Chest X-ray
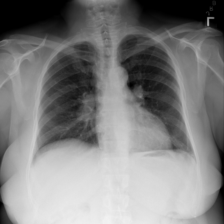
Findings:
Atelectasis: negative
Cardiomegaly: negative
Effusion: negative
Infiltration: positive
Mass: negative
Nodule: negative
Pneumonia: negative
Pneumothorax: negative
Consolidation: negative
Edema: negative
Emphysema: negative
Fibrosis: negative
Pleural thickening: negative
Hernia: negative